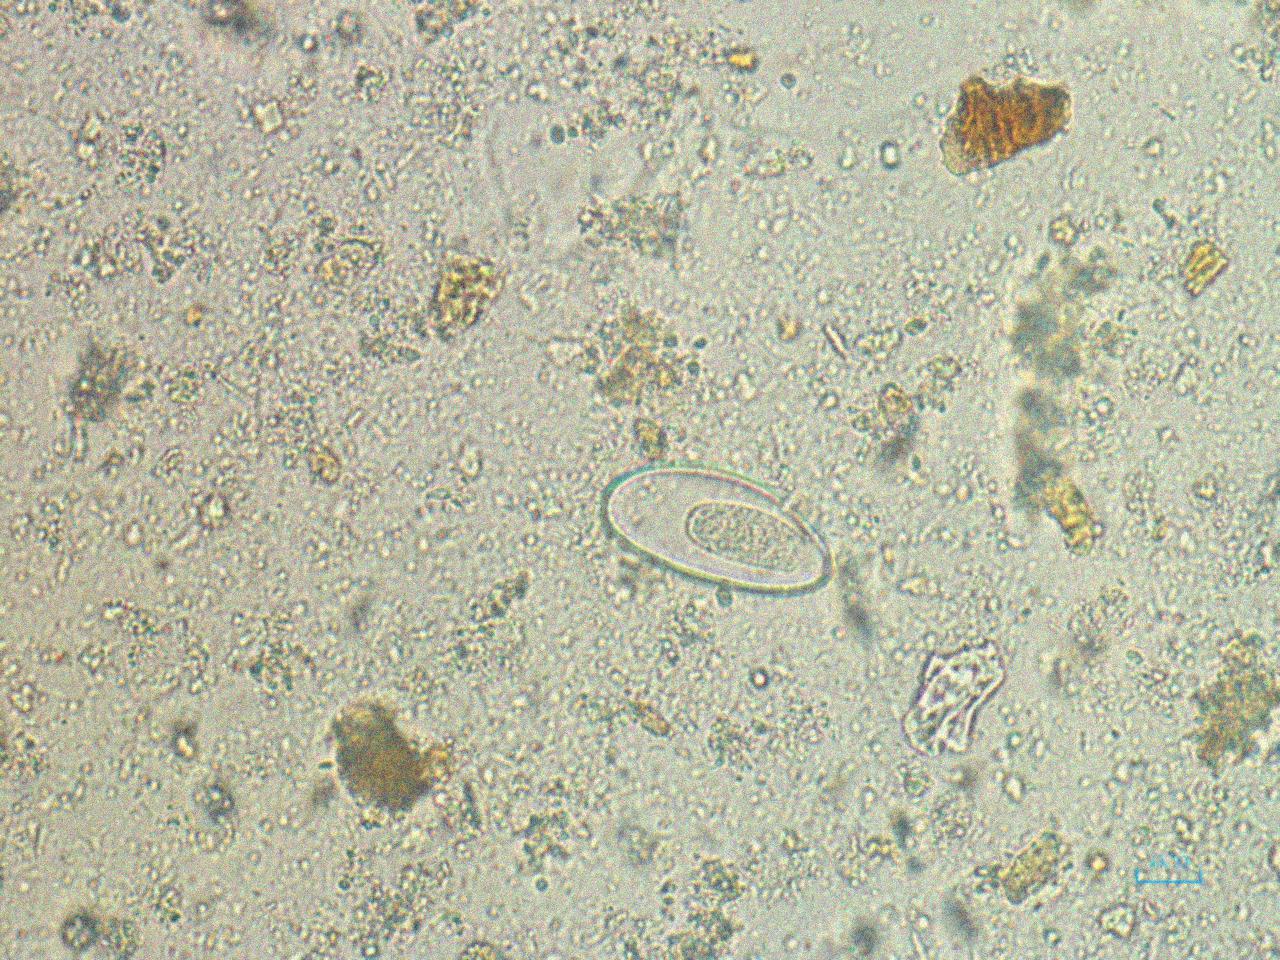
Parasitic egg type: Enterobius vermicularis